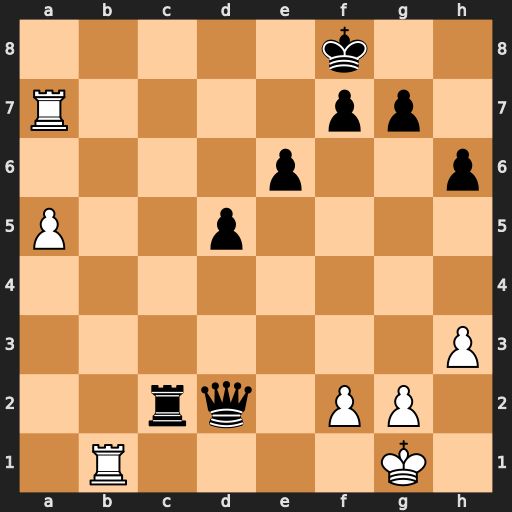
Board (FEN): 5k2/R4pp1/4p2p/P2p4/8/7P/2rq1PP1/1R4K1
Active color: w
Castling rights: -
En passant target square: -
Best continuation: Rb8+ Rc8 Rxc8#